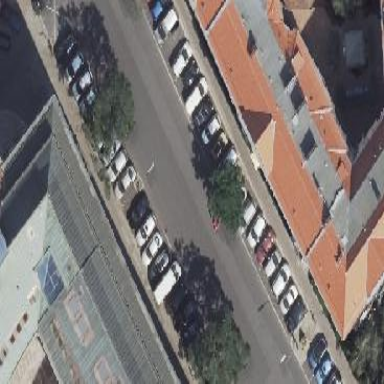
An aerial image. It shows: Street-side parking area.